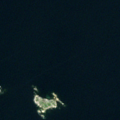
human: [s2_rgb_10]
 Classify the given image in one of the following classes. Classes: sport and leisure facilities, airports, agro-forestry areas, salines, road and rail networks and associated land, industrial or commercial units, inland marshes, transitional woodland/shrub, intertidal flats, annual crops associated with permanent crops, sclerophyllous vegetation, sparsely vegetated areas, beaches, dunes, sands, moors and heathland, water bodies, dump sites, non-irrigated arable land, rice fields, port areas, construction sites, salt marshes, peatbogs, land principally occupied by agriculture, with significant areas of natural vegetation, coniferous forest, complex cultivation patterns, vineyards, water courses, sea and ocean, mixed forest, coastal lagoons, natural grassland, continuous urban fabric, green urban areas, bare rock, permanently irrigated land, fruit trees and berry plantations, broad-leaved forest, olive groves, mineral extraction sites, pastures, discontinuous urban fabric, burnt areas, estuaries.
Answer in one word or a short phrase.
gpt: sea and ocean